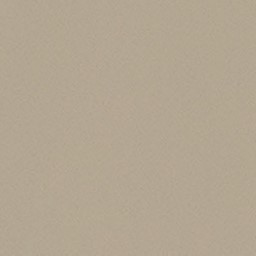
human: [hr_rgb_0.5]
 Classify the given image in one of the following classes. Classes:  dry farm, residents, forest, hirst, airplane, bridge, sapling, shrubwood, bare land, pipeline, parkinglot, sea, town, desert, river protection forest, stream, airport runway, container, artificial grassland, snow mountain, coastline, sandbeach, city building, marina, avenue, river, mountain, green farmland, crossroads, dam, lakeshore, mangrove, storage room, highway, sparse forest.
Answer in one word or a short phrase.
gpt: desert